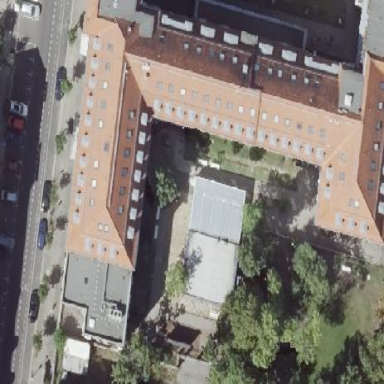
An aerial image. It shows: Hospital with mansard roof.